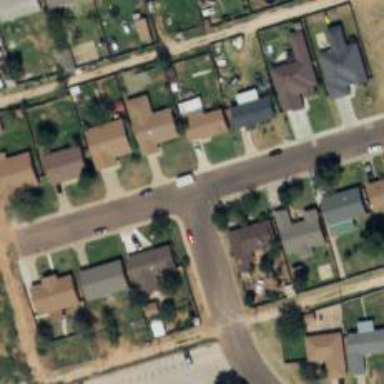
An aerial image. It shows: Residential road.